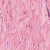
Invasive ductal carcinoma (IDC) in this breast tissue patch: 0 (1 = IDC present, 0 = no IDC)